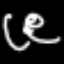
Label: squiggle